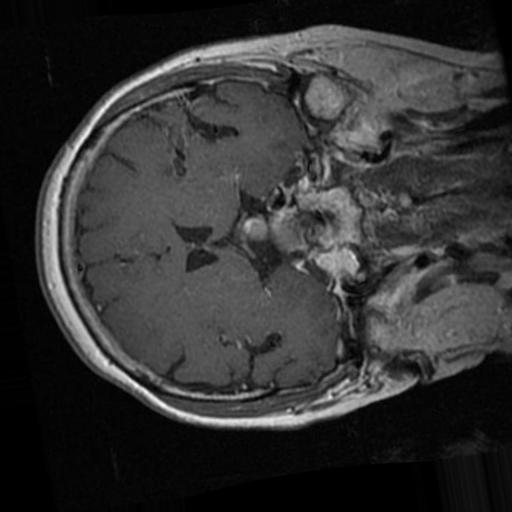
Label: brain_tumor